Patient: sex F, age 36
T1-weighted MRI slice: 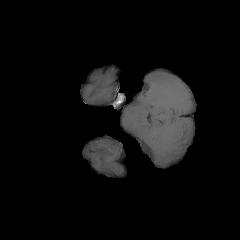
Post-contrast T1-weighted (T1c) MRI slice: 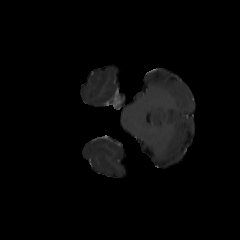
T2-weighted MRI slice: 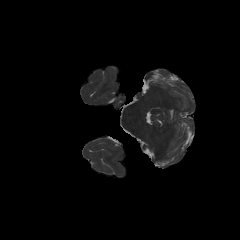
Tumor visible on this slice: no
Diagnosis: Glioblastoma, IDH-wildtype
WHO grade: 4